Question: I'm trying to draw a one pixel width line going form the canvas center and evolving with the canvas width/height ratio as it's drawn.
'''
var x = 0;
var y = 0;
var dx = 0;
var dy = -1;
var width = 200;
var height = 40;
//var i = width * height;
var counter = 0;
var canvas = document.getElementById("canvas");
var ctx = canvas.getContext('2d');
setInterval(function(){
//for (i = Math.pow(Math.max(width, height), 2); i>0; i--) {
if ((-width/2 < x <= width/2) && (-height/2 < y <= height/2)) {
console.log("[ " + x + " , " + y + " ]");
ctx.fillStyle = "#FF0000";
ctx.fillRect(width/2 + x, height/2 - y,1,1);
}
if (x === y || (x < 0 && x === -y) || (x > 0 && x === 1-y) || ( -width/2 > x > width/2 ) || ( -height/2 > y > height/2 ) ) {
// change direction
var tempdx = dx;
dx = -dy;
dy = tempdx;
}
counter += 1;
//alert (counter);
x += dx;
y += dy;
}, 1);
'''
I want the spiral to evolve as such:

I'd like to be able to get the ratio between height and width on the equation, so I don't need to calculate the coordinates for points outside the canvas. Also, the purpose is for it to adjust the spiral drawing to the canvas proportions.
Any help would be appreciated.
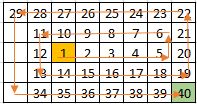
Answer: A friend helped me handling a proper solution. I only have a 1 pixel offset to solve where I need to move all the drawing to the left by one pixel.
Here's the fiddle for the solution achieved: <URL>
And the Javascript code below:
'''
var width = 150;
var height = 50;
var x = -(width - height)/2;
var y = 0;
var dx = 1;
var dy = 0;
var x_limit = (width - height)/2;
var y_limit = 0;
var counter = 0;
var canvas = document.getElementById("canvas");
var ctx = canvas.getContext('2d');
setInterval(function(){
if ((-width/2 < x && x <= width/2) && (-height/2 < y && y <= height/2)) {
console.log("[ " + x + " , " + y + " ]");
ctx.fillStyle = "#FF0000";
ctx.fillRect(width/2 + x, height/2 - y,1,1);
}
if( dx > 0 ){//Dir right
if(x > x_limit){
dx = 0;
dy = 1;
}
}
else if( dy > 0 ){ //Dir up
if(y > y_limit){
dx = -1;
dy = 0;
}
}
else if(dx < 0){ //Dir left
if(x < (-1 * x_limit)){
dx = 0;
dy = -1;
}
}
else if(dy < 0) { //Dir down
if(y < (-1 * y_limit)){
dx = 1;
dy = 0;
x_limit += 1;
y_limit += 1;
}
}
counter += 1;
//alert (counter);
x += dx;
y += dy;
}, 1);
'''